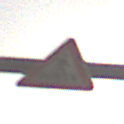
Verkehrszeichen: FussgaengerueberwegLinks
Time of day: MorningAfternoon
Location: Outdoor (Nature)
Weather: PartlyCloudy
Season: Winter
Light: Natural